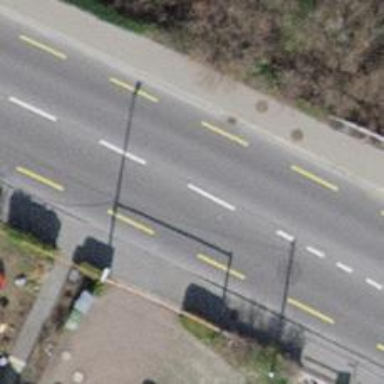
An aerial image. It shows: Primary highway with sidewalks on both sides and designated cycle lane.